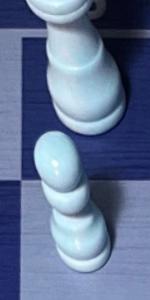
Label: Pawn_White